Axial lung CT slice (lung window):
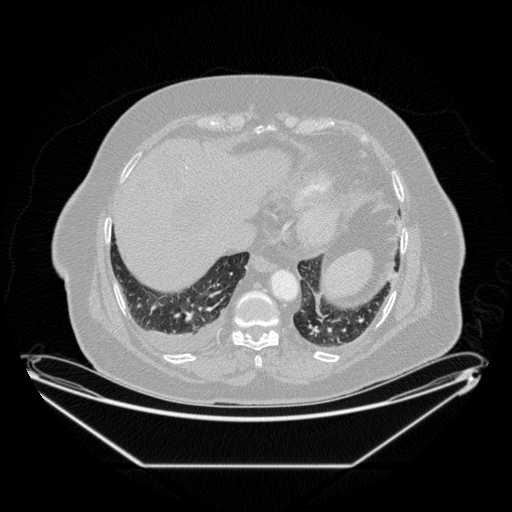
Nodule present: no